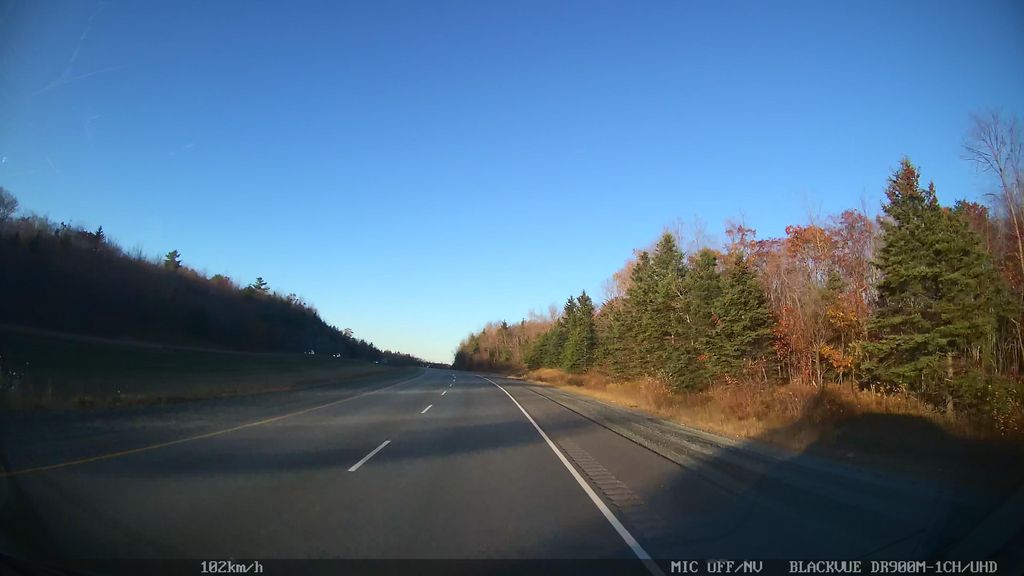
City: halifax